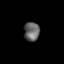
Tissue: lung
Cell type: Fibroblasts
Senescence score: 0.5447
Nuclear area (px): 290
Mean DAPI intensity: 101.645